Question: I'm using Inno Setup to install WinForms utility and it works fine.
There's a minor problem that our users find quite annoying: On last step of installation, Inno Setup suggests to launch the utility that has just been installed. Most of the users want to immediately launch and (and so do I).
The problem is that the setup window of Inno Setup is not closed until the user closes the installed utility. Furthermore, you can't close the setup window unless you close the installed utility first.
The attached image demonstrates the installed utility (the right icon) and the Inno's setup icon (the left one).
So how to fix that problem? Please advice. Thank you
The problem occurs on all Windows: XP, 7, 2003, 2008 etc.

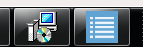
Answer: You need to add the <URL> section entry. So modify your script like this:
'''
[Run]
Filename: {app}\myexe.exe; Description: Launch my app; Flags: postinstall skipifsilent nowait
'''